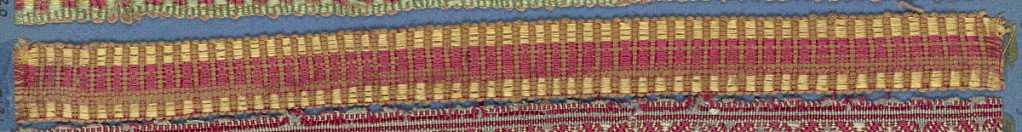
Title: Trimming
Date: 18th century
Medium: silk Technique: woven
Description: Trimming fragment with a central red stripe between two yellow stripes.